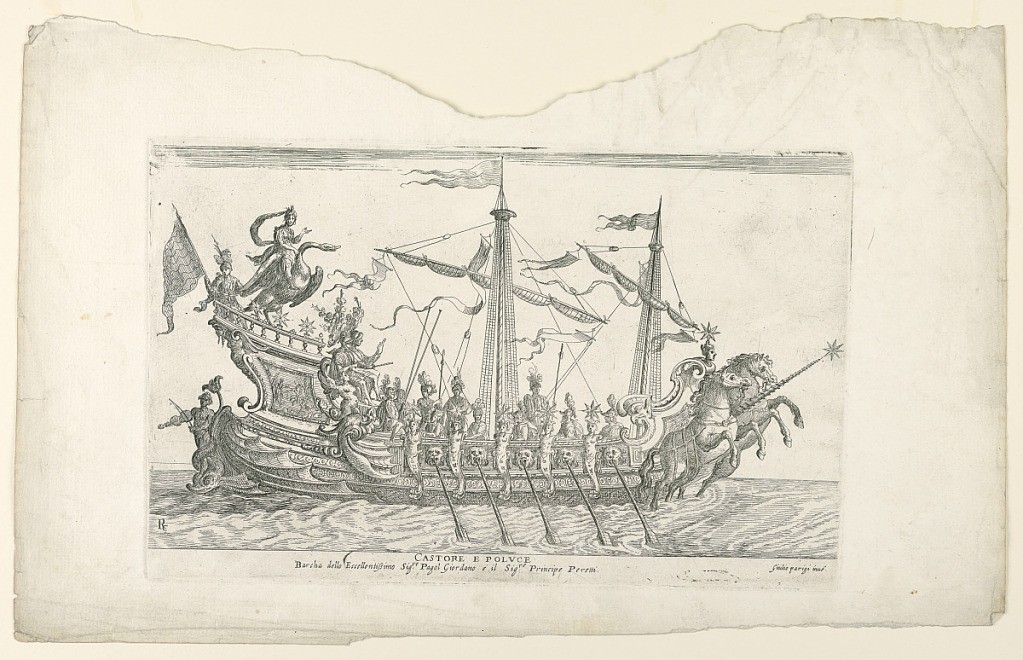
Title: Castore e Poluce, from Vessels of the Argonauts for the Wedding Celebration of Cosimo de' Medici in 1608, plate 2
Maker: Remigio Cantagallina, Italian, ca. 1582–1656
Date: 1608
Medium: etching on laid paper
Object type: Print
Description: The ship of Castor and Pollux, emphemera from the wedding festivities at the marriage of Cosimo de' Medici and Maria Magdalena of Austria in 1608.